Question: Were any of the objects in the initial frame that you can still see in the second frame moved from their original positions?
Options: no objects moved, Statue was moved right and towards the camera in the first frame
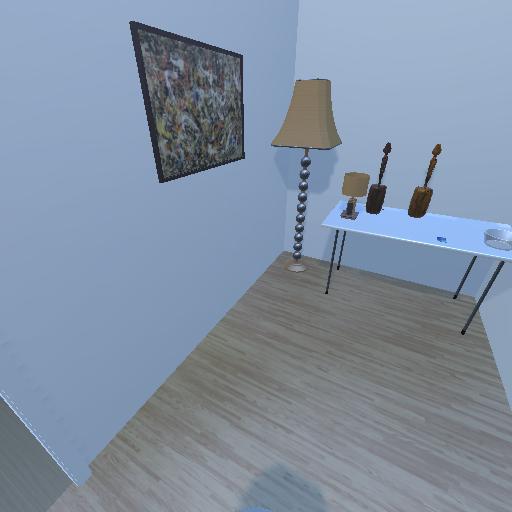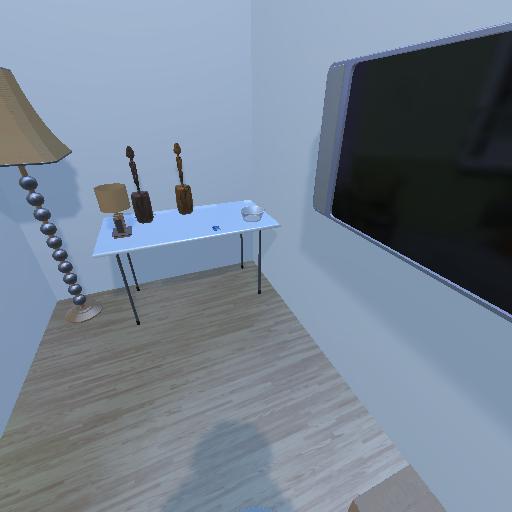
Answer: no objects moved